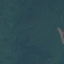
Land use / land cover: Forest